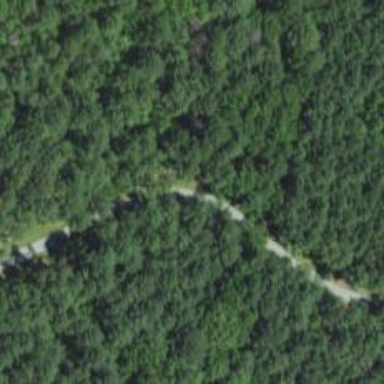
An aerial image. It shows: Driveway leading to service road.